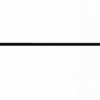
Label: dusty